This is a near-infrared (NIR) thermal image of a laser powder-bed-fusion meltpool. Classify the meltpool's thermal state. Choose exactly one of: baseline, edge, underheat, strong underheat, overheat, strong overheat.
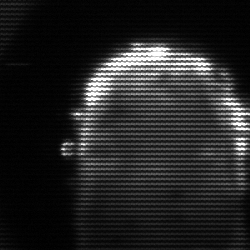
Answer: baseline